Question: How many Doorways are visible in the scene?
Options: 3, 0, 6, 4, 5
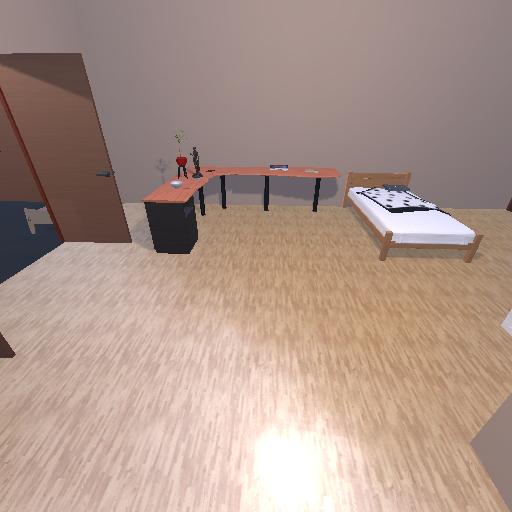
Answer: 3